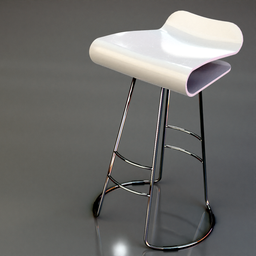
Label: furniture